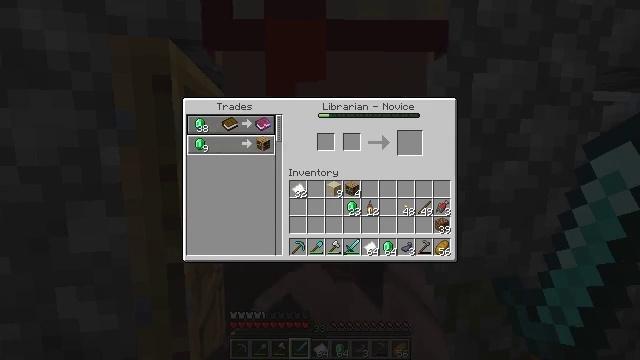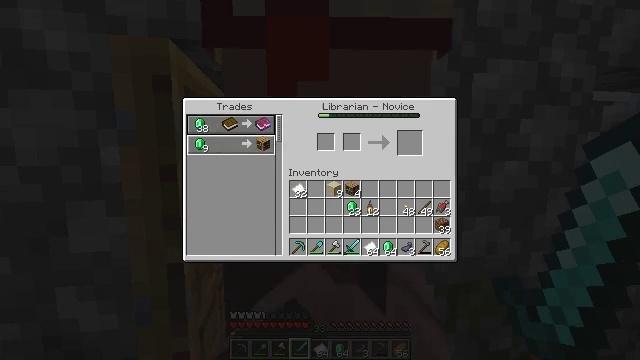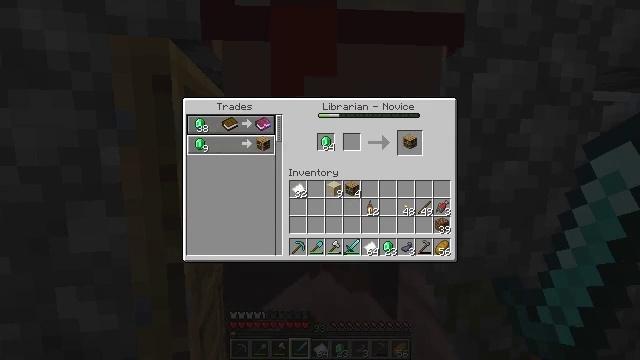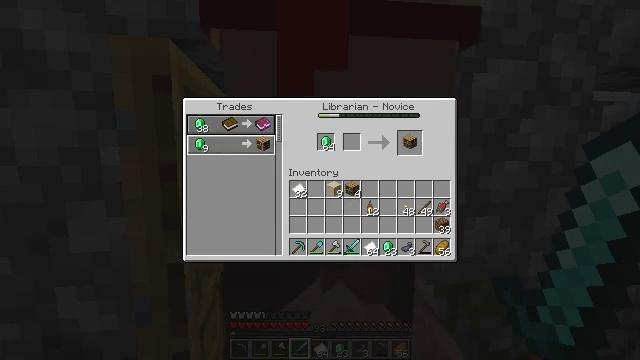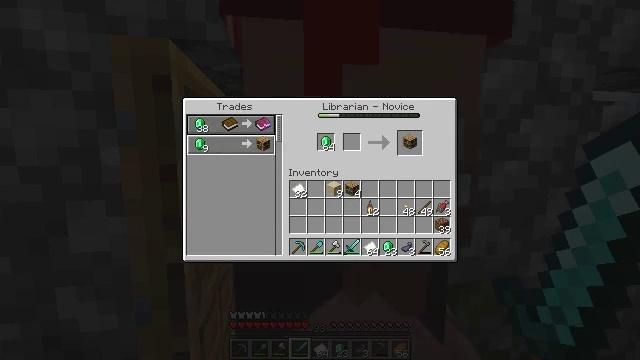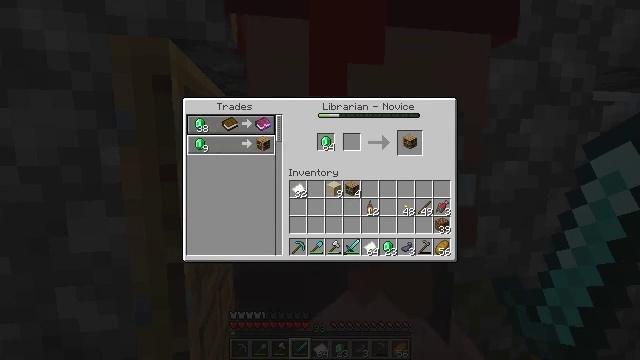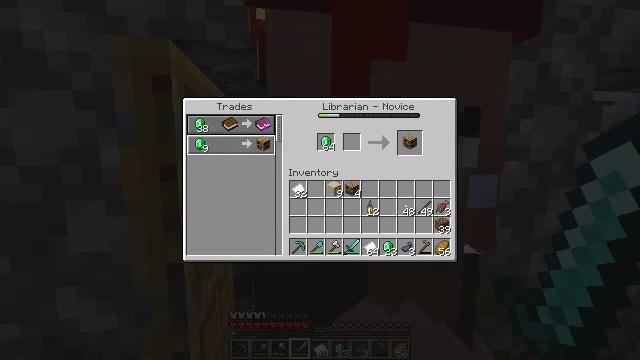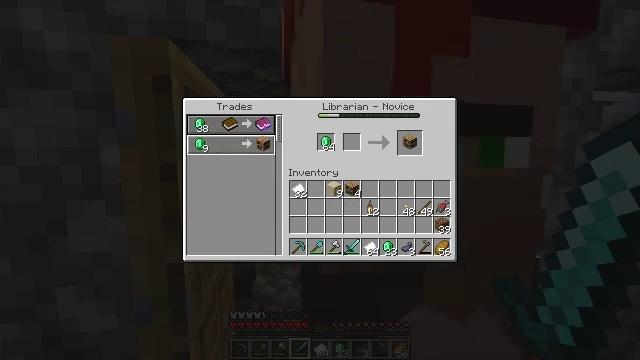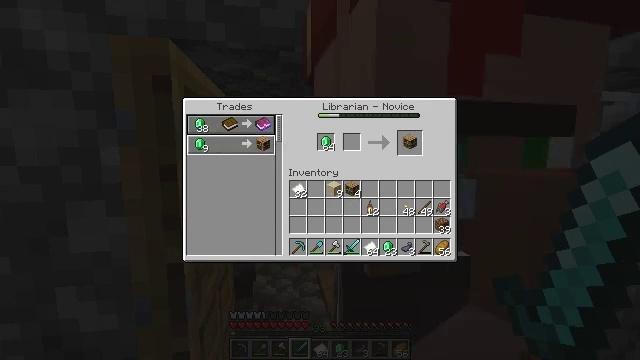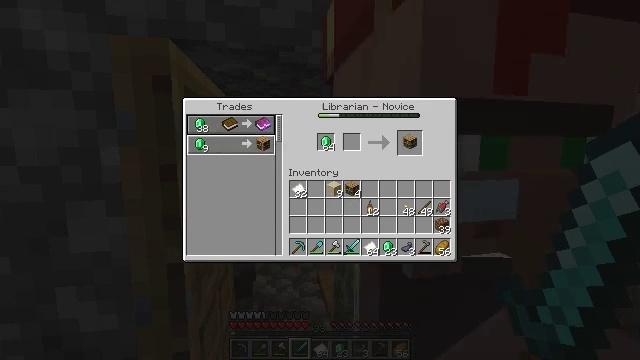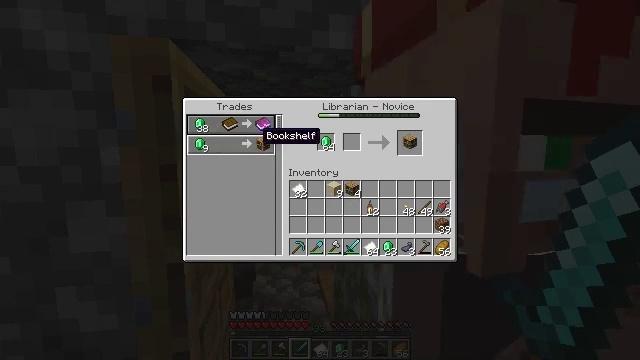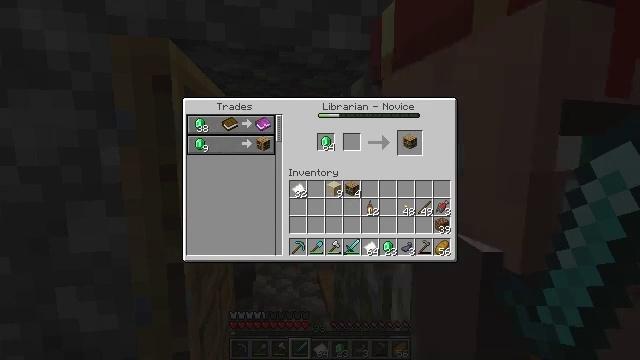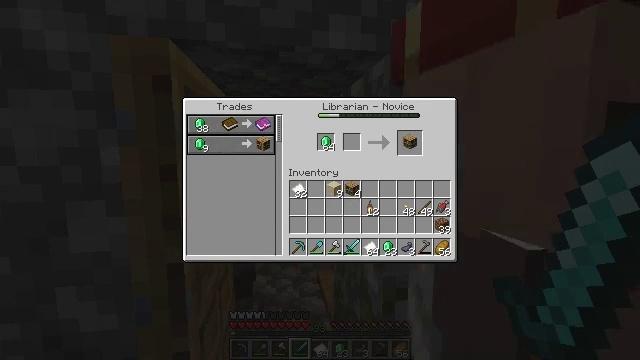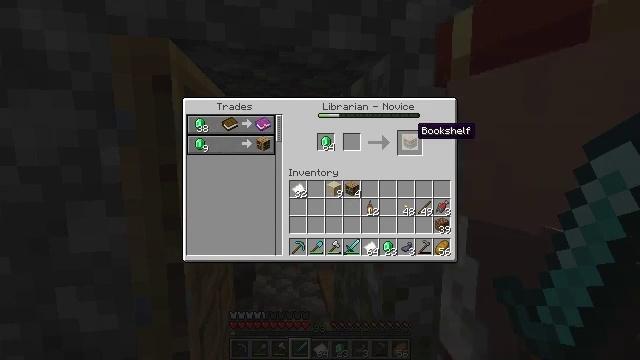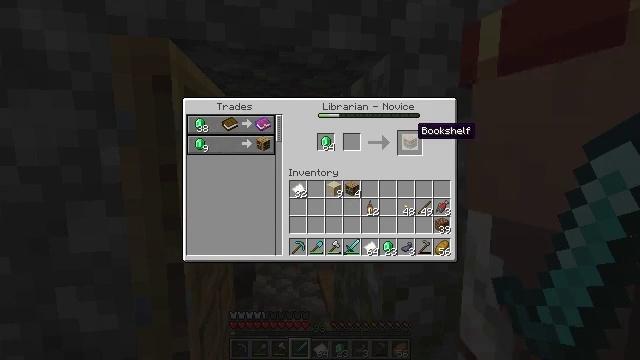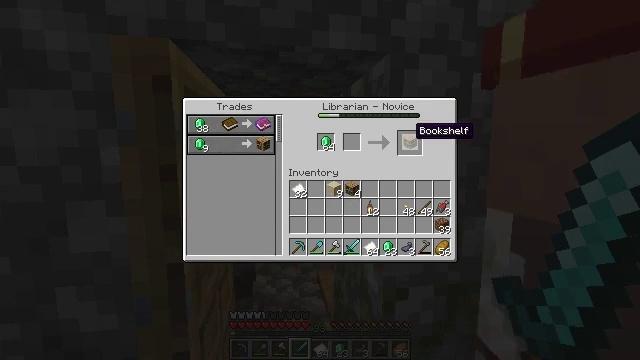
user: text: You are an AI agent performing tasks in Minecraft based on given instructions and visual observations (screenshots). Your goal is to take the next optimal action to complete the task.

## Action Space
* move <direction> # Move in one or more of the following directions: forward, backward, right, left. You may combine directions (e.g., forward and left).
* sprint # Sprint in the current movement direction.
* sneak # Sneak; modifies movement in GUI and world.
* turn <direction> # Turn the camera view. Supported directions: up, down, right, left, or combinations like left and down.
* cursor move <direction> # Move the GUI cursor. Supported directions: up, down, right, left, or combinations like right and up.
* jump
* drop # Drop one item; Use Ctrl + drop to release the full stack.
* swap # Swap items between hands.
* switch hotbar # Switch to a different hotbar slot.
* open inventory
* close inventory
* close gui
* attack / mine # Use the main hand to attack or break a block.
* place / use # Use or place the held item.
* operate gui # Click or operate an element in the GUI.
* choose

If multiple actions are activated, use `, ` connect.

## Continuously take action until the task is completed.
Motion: motion action
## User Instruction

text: Use the crafting table to make a bookshelf.
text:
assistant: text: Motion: no_op
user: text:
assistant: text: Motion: operate gui
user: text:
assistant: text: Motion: operate gui
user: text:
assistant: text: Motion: operate gui
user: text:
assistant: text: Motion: no_op
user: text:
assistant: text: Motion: no_op
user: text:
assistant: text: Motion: no_op
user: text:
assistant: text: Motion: no_op
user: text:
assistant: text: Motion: no_op
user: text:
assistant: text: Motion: cursor move right
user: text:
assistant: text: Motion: cursor move right
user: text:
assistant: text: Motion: cursor move right
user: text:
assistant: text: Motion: cursor move right
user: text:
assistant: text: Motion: no_op
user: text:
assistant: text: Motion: no_op
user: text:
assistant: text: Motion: no_op
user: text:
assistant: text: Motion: no_op
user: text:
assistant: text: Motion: no_op
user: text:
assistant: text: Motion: operate gui
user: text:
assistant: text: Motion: operate gui
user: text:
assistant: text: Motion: operate gui
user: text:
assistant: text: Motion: no_op
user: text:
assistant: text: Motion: no_op
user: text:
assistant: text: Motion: no_op
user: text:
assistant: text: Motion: no_op
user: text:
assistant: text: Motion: no_op
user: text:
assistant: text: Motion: operate gui
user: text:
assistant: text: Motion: operate gui
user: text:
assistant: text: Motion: no_op
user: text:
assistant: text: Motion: no_op